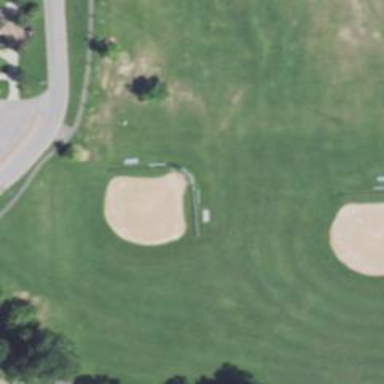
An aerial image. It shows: Baseball pitch for leisure land activities.